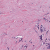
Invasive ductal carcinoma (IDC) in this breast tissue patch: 1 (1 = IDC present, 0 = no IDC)